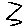
Label: zigzag